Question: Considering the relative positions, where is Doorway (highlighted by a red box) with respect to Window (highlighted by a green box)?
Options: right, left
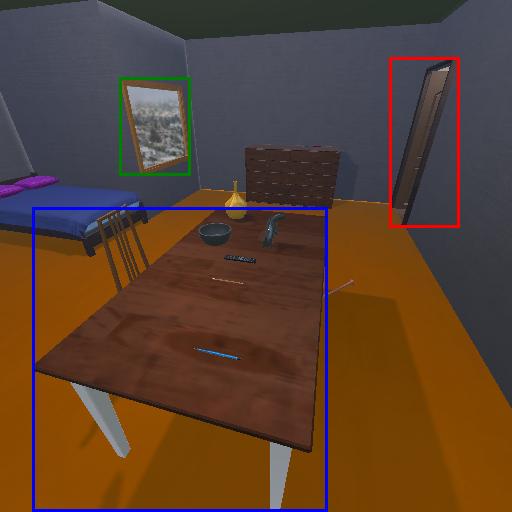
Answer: right